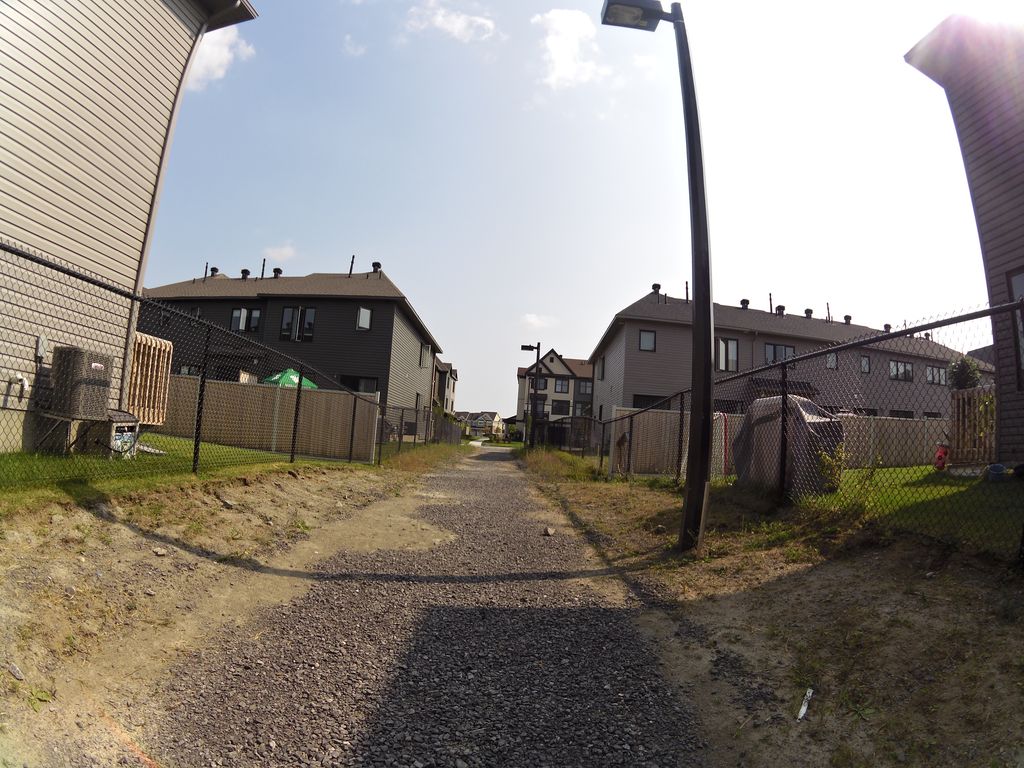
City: ottawa-gatineau